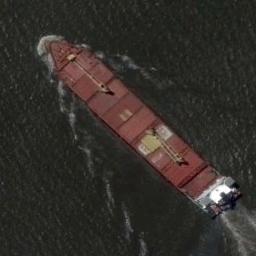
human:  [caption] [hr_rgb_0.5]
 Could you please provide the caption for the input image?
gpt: There is a ship at sea .

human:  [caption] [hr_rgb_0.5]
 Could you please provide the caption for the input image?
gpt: There is a ship in the black water .

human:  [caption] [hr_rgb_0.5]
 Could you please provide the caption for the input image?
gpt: An orange-red bulk carrier sailing on the blue sea .

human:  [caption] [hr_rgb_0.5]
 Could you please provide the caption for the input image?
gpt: The orange cargo ship is sailing in the deep blue water .

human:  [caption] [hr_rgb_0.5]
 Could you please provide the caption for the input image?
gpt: The red ship is surrounded by water .